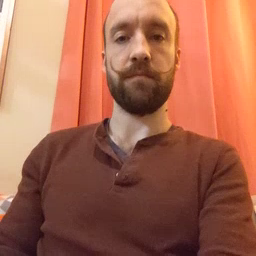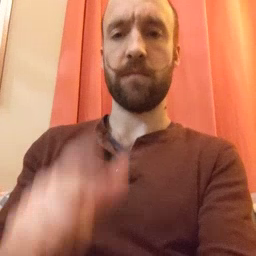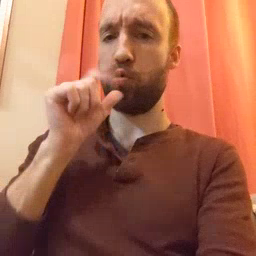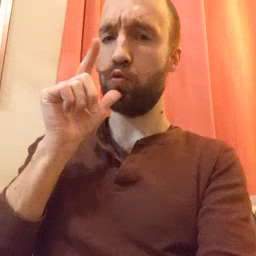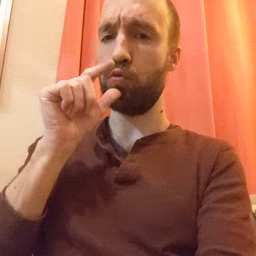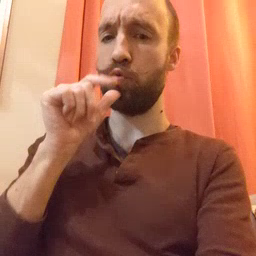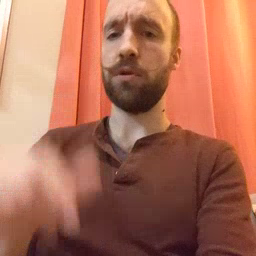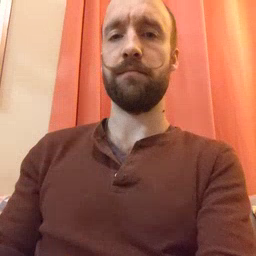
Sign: who